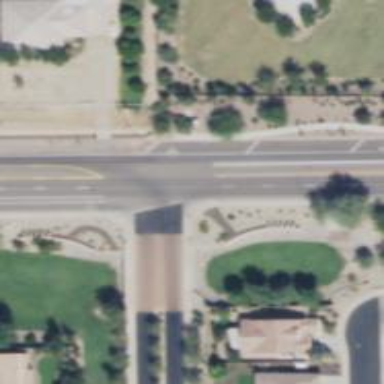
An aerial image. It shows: Secondary road with asphalt surface.